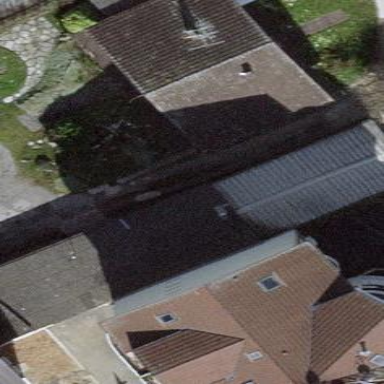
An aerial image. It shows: Part of building is shown in the image.